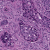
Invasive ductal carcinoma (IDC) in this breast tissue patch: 1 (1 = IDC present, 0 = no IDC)